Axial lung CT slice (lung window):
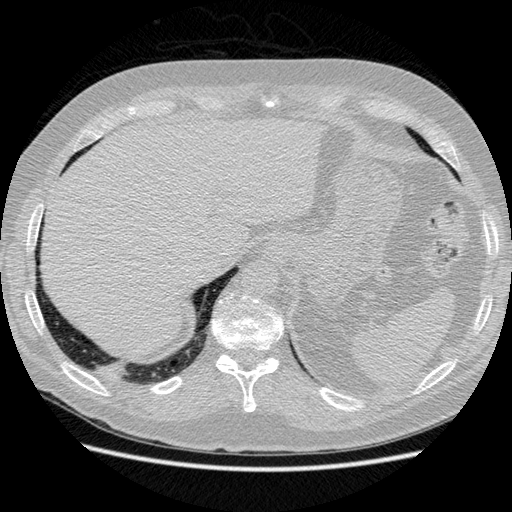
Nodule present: no